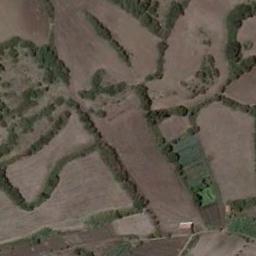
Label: terrace